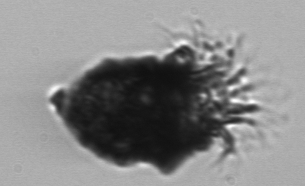
Label: Stenosemella_pacifica